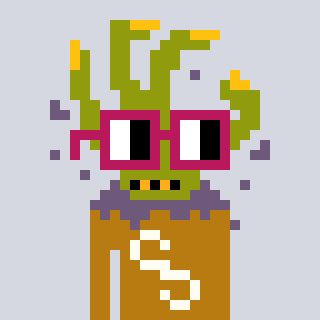
a pixel art character with square dark red glasses, a zombie-hand-shaped head and a gold-colored body on a cool background